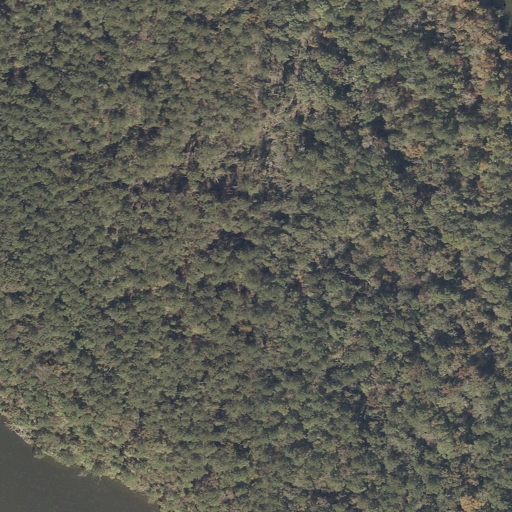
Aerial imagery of island in Alabama named Gilchrist Island containing evergreen forest, mixed forest, deciduous forest, open water, and grassland